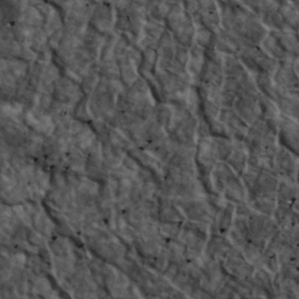
Label: non_frost